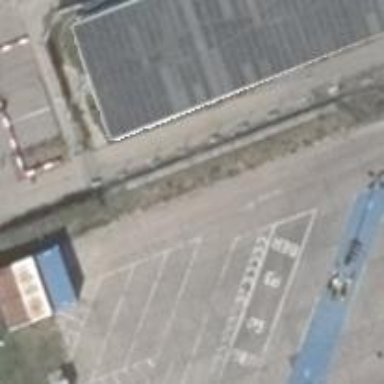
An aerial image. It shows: Road serving as parking aisle.